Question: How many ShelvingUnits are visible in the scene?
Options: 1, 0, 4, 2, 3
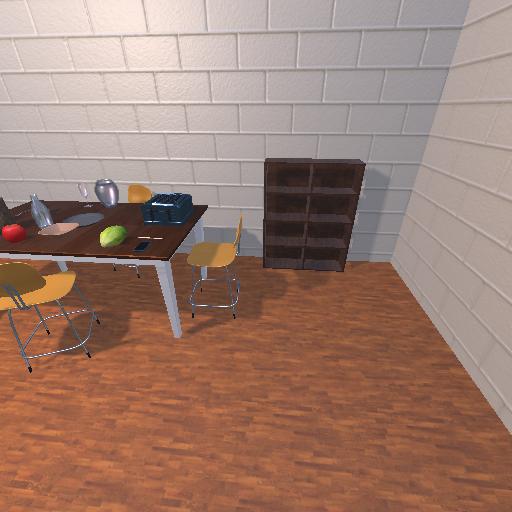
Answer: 1